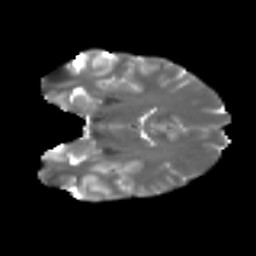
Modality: T2w
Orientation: coronal
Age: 22
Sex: male
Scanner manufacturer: ge
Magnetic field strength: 3 T
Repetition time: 7.8 s
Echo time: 0.0608 s